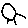
Label: sun